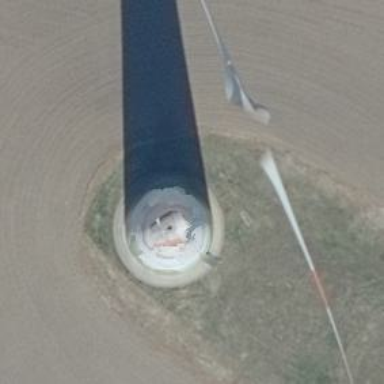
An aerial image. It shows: Wind generator using horizontal axis wind turbines.